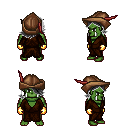
a pixel art fantasy rpg character, male body template, orc, green skin, brown robe, gold greaves, gray swoop hairstyle, leather cap, gold gloves, four views (front, back, left, right), 2x2 character sprite sheet, small pixel art, hard edges, no anti-aliasing